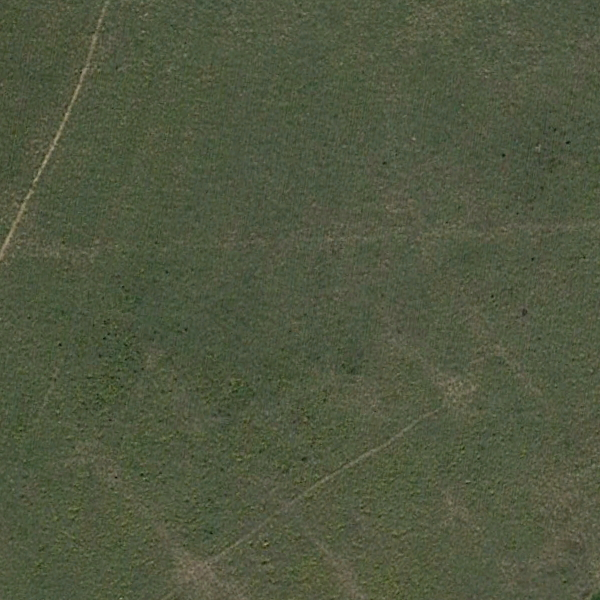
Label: Meadow